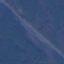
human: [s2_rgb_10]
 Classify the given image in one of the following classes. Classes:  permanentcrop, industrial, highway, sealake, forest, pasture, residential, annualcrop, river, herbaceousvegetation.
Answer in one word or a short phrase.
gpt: Highway